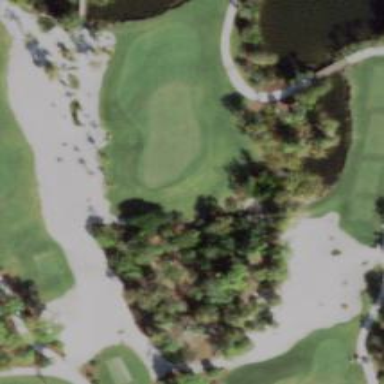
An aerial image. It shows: Sandy area is golf bunker.